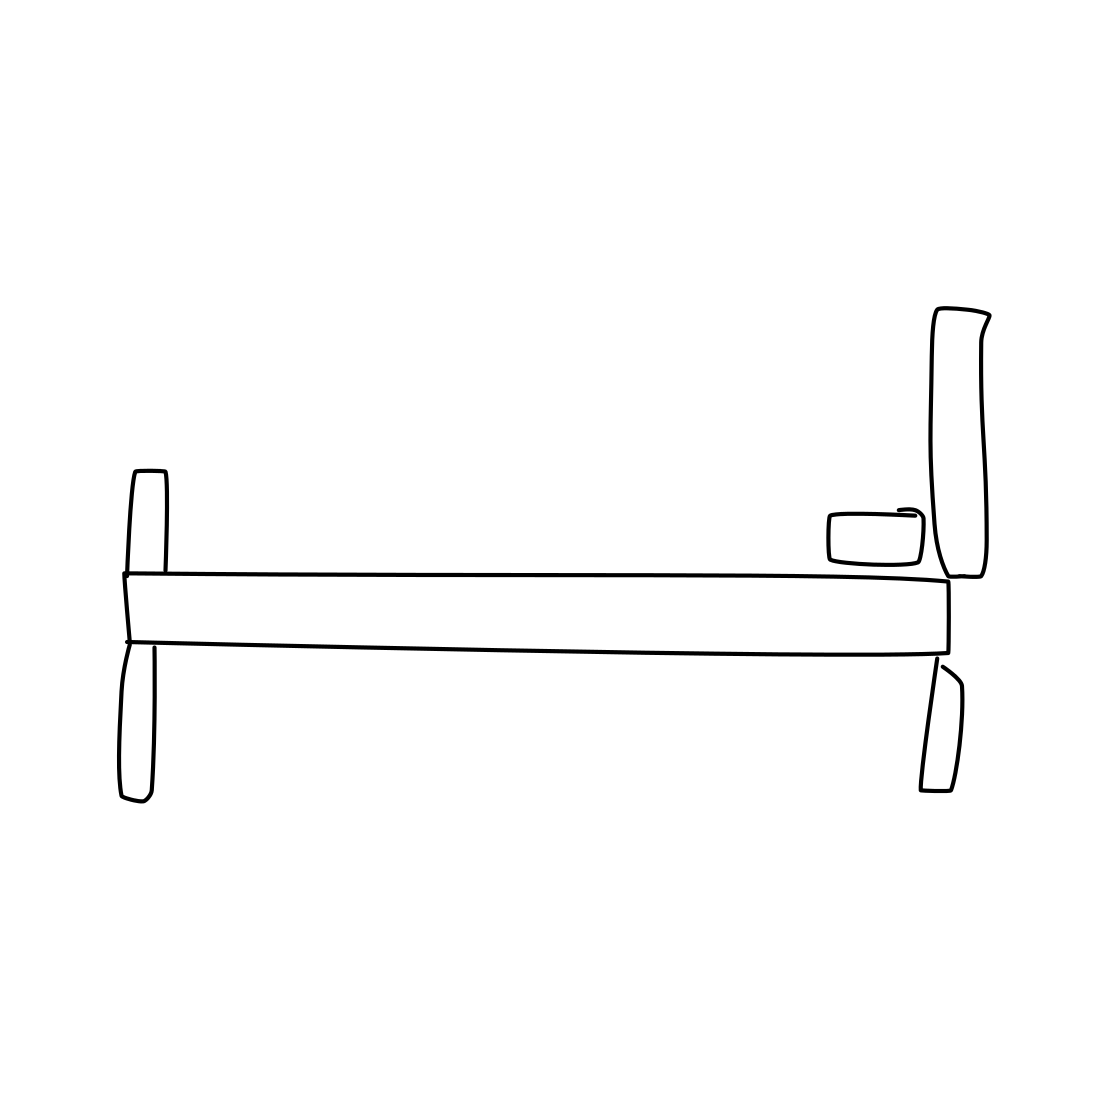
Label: bed